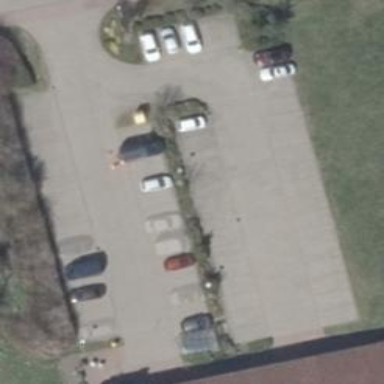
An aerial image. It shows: Parking area with surface.